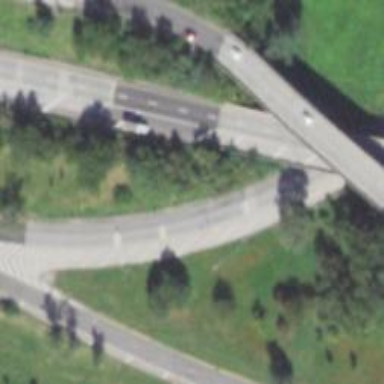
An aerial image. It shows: Trunk highway with expressway features.